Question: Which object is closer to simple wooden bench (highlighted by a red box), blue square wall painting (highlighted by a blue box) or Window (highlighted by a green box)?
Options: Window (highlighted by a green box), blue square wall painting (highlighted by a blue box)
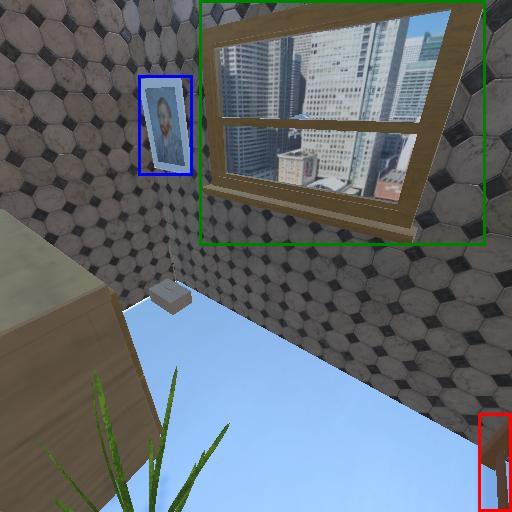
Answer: Window (highlighted by a green box)